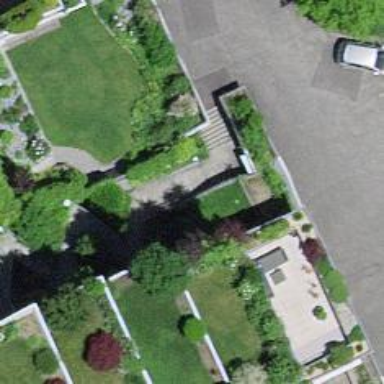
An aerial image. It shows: Garage.